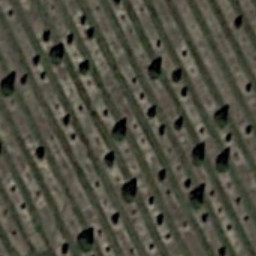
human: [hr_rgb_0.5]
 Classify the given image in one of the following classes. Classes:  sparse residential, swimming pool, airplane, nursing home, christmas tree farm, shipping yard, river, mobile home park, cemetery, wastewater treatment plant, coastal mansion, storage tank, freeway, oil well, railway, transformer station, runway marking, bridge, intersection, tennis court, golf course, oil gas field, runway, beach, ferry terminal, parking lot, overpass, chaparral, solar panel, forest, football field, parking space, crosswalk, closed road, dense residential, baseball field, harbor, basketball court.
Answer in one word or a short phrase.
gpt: christmas tree farm